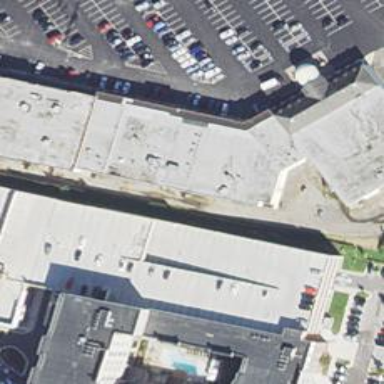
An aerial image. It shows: Building with flat roof.